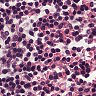
Metastatic tissue present: no